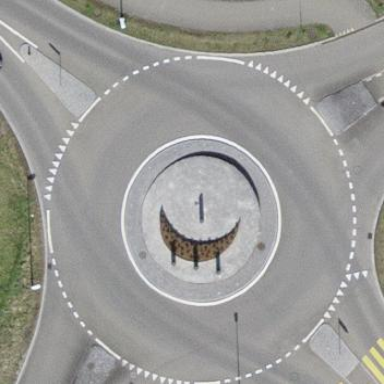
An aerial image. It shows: Tertiary road leading to roundabout.